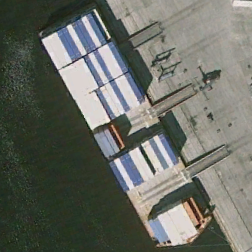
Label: civil